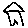
Label: house